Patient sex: F
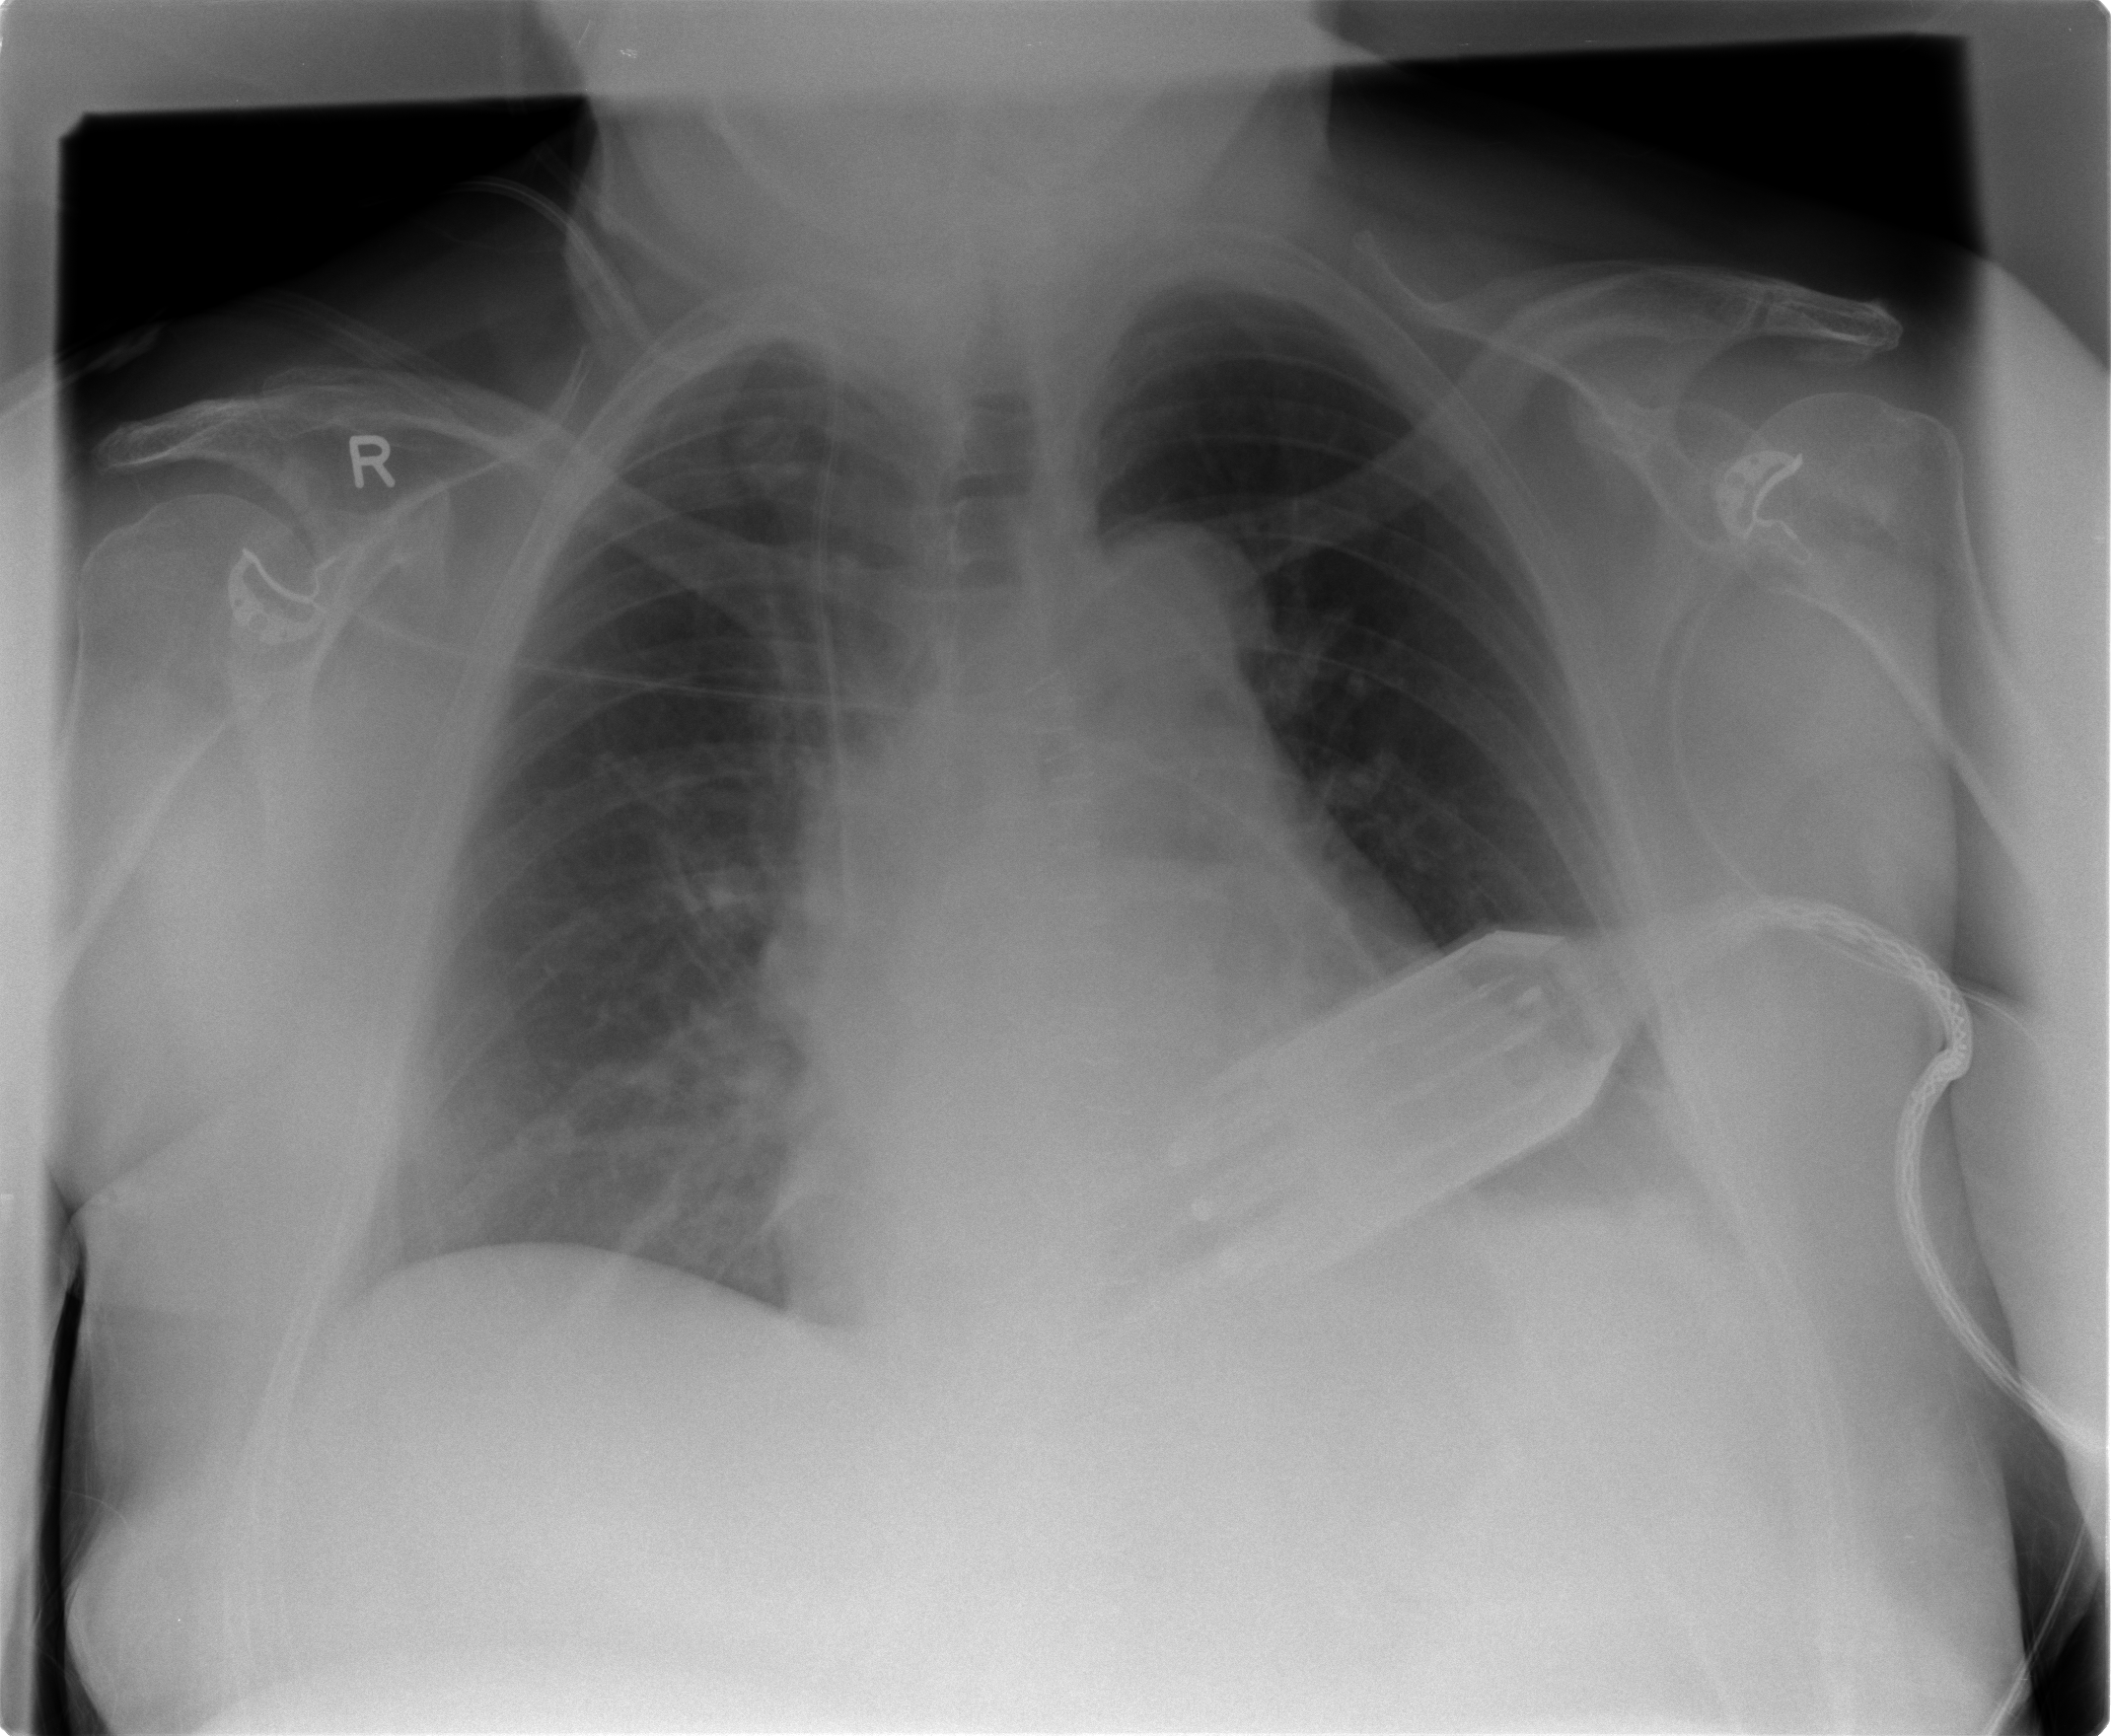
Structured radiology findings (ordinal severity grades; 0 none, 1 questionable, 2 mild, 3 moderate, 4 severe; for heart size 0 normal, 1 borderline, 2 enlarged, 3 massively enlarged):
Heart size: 2
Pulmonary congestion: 1
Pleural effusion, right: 0
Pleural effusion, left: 0
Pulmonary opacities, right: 0
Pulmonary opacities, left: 0
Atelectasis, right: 1
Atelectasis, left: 1